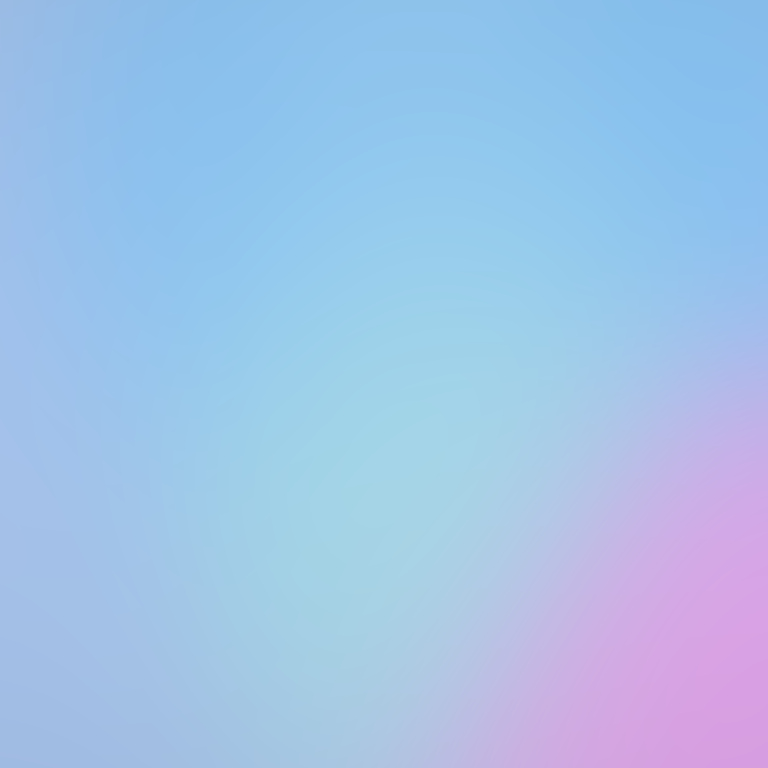
Abstract light effect, smooth gradient from soft blue to gentle pink, serene atmosphere, diffuse light, no room, no furniture, no objects.